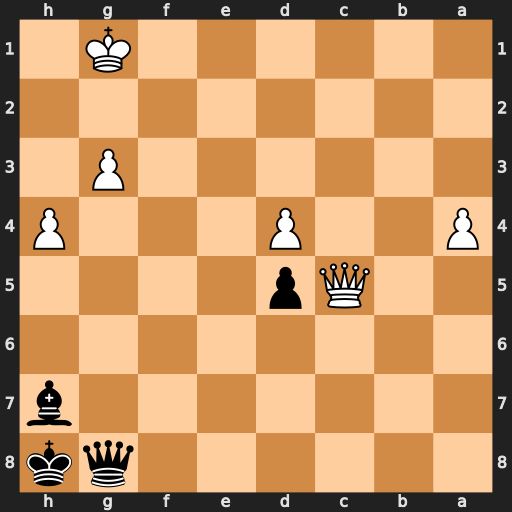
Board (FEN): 6qk/7b/8/2Qp4/P2P3P/6P1/8/6K1
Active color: b
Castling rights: -
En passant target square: -
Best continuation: Qxg3+ Kf1 Bd3#